Field crop: maize
Growth stage: 2
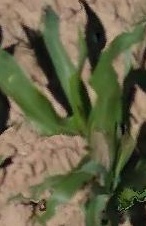
Species: maize